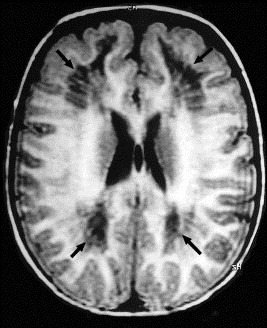
Label: notumor